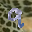
Label: 9